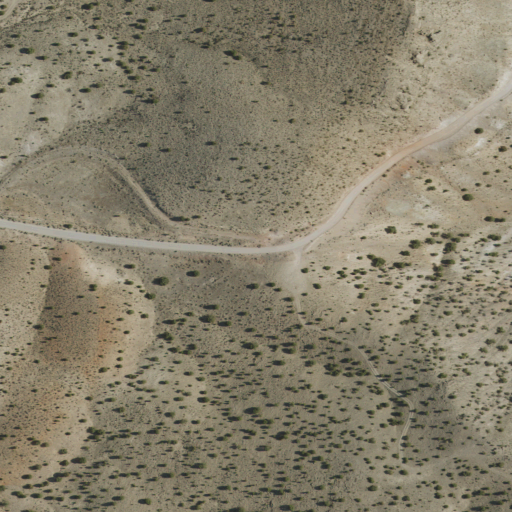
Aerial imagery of gap in Utah named Dugway Pass containing shrub, medium intensity development, high intensity development, open development, and low intensity development